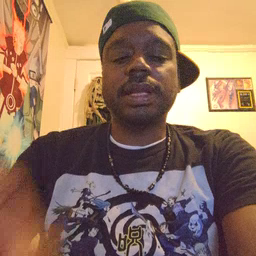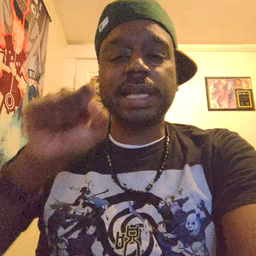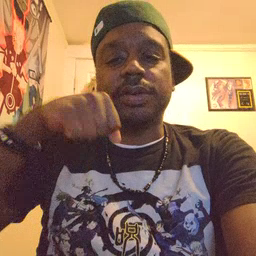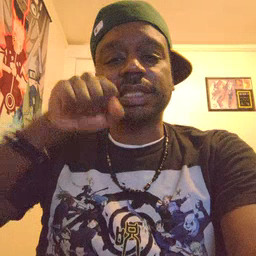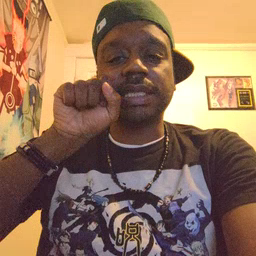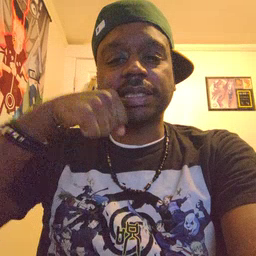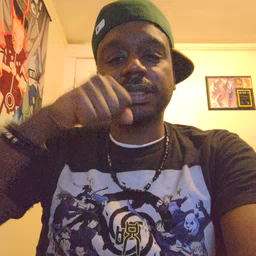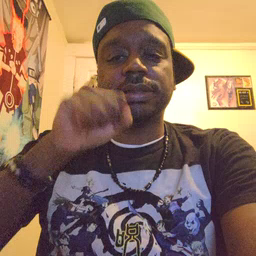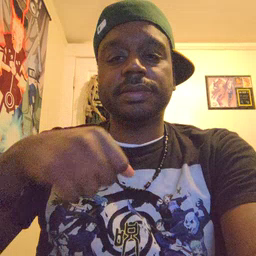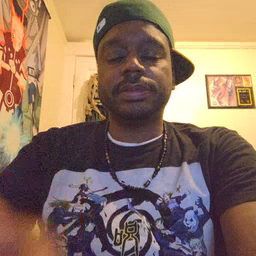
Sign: carrot